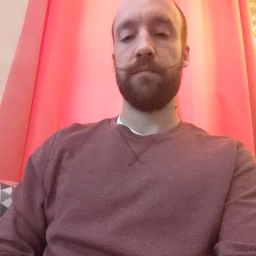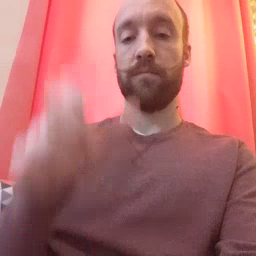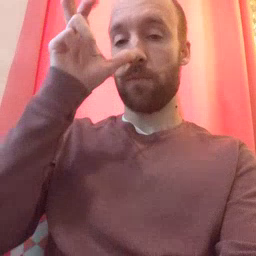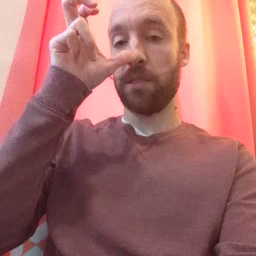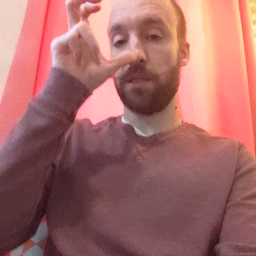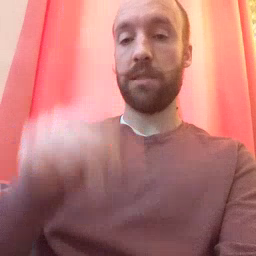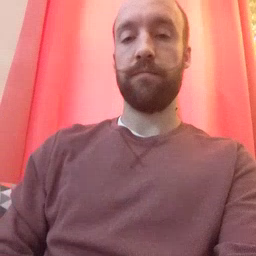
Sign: bug